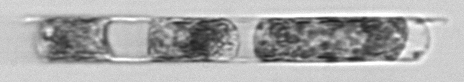
Label: Hemiaulus